【题型】选择题　【知识点】平面几何　【难度】easy
如图，在 $\mathrm{Rt}\triangle ABC$ 中，$\angle ABC = 90^\circ$，$E, F$ 分别为 $AC, BC$ 的中点，连接 $EF, H$ 为 $AE$ 的中点，过点 $H$ 作 $HD \perp AC$，交 $BC$ 于点 $D$，连接 $DE$，则与 $\triangle ABC$ 相似（不含 $\triangle ABC$）的三角形个数为（ \quad）

A. 1  \quad
B. 4  \quad
C. 8  \quad
D. 2
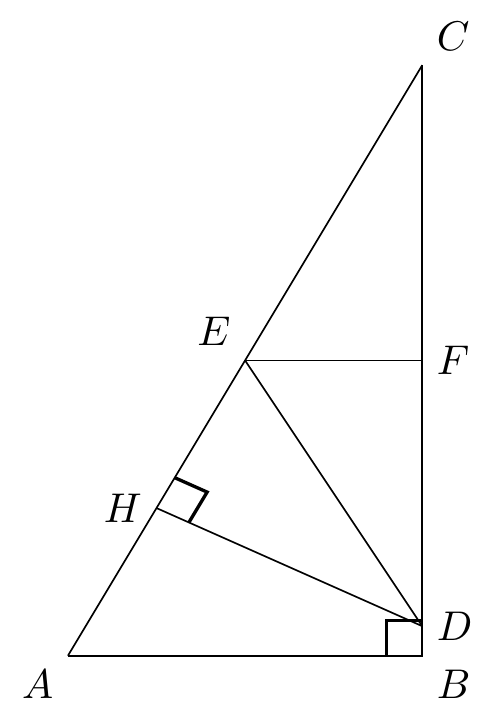
【解答】
$\because E, F$ 分别为 $AC, BC$ 的中点，

$\therefore EF \parallel AB$，

$\therefore \triangle CEF \sim \triangle CAB$。

$\because HD \perp AC$，

$\therefore \angle DHC = \angle ABC = 90^\circ$，

又 $\because \angle C = \angle C$，

$\therefore \triangle CAB \sim \triangle CDH$。

故选：D。